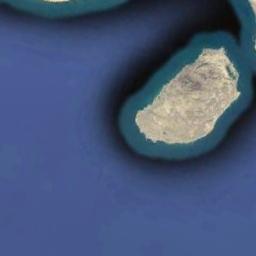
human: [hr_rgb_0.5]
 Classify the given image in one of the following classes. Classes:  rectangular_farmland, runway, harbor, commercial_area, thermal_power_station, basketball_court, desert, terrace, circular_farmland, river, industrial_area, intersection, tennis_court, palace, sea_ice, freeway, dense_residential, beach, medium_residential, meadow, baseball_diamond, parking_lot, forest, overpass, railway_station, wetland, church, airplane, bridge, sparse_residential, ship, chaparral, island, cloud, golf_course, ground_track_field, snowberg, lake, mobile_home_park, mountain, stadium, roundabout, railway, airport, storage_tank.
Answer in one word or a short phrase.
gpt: island